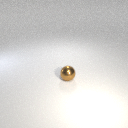
small brown metal sphere